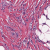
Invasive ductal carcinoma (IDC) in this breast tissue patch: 1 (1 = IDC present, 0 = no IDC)